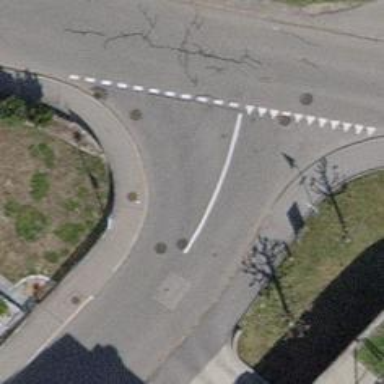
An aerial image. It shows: Unmarked crossing on the road.